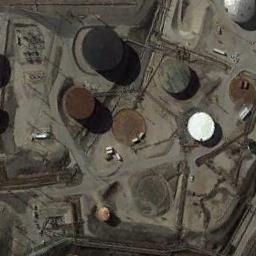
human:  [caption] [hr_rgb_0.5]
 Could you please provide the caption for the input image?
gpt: There are many storage tanks of different sizes .

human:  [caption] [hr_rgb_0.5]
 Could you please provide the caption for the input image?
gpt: There are some storage tanks on the bare land .

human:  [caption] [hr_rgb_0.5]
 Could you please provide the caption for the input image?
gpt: In the factory there are many neatly arranged storage tanks and many pipelines of different sizes, .

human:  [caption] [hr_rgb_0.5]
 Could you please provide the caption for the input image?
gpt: There are two rows of storage tanks, One of which is larger than the others .

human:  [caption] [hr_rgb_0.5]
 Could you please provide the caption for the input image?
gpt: There are several storage tanks of different sizes .